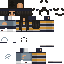
A female human skin with medium skin, wearing brown long hair dressed in a blue hoodie and brown pants, featuring a closed mouth.